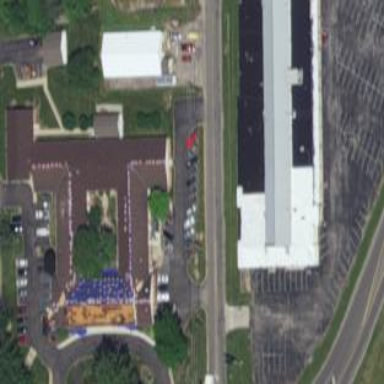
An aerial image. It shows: Nursing home building.